Question: I'm trying to create a range of numbers in a dropdown form using JavaScript.
However, it looks like

...and it does not show any options and clicking on the arrow does not pop up more options. I already checked that my path is correct.
I tried it in <URL> and it works but not when I put it in my HTML.
I'm going crazy on why this is not working.
index.html
'''
<!DOCTYPE html>
<html lang="en">
<head>
<link rel="stylesheet" href="../stylesheets/main.css">
<script type="text/javascript" src="../assets/main.js"></script>
</head>
<body id="gradient">
<div id="down" class="center">
<p >Word Size</p>
<select id="length">
</select>
</div>
</body>
</html>
'''
main.js
'''
var select = document.getElementById('length');
for (var i = 0; i<= 24; i++){
var option = document.createElement('option');
option.value = i;
option.innerHTML = i;
select.options.add(option);
}
'''
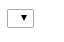
Answer: The problem is that when 'main.js' script is parsed and executed, there is no element with id 'length' yet in DOM. The simplest solution is to move your script to the very end of 'body' tag:
'''
<!DOCTYPE html>
<html lang="en">
<head>
<link rel="stylesheet" href="../stylesheets/main.css">
</head>
<body id="gradient">
<div id="down" class="center">
<p >Word Size</p>
<select id="length"></select>
</div>
<script type="text/javascript" src="../assets/main.js"></script>
</body>
</html>
'''
The reason why it works in jsFiddle, is because it's configured so that script section is executed on 'window.onload' event (in the right side-panel, dropdown "onLoad"). Of course, you could do the same, e.g. in main.js:
'''
window.onload = function() { /* previous main.js code */};
'''
In this case you would not need to move script anywhere.